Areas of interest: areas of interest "Zhejiang Heyun Logistics Co., Ltd. (Taihe North Road)"
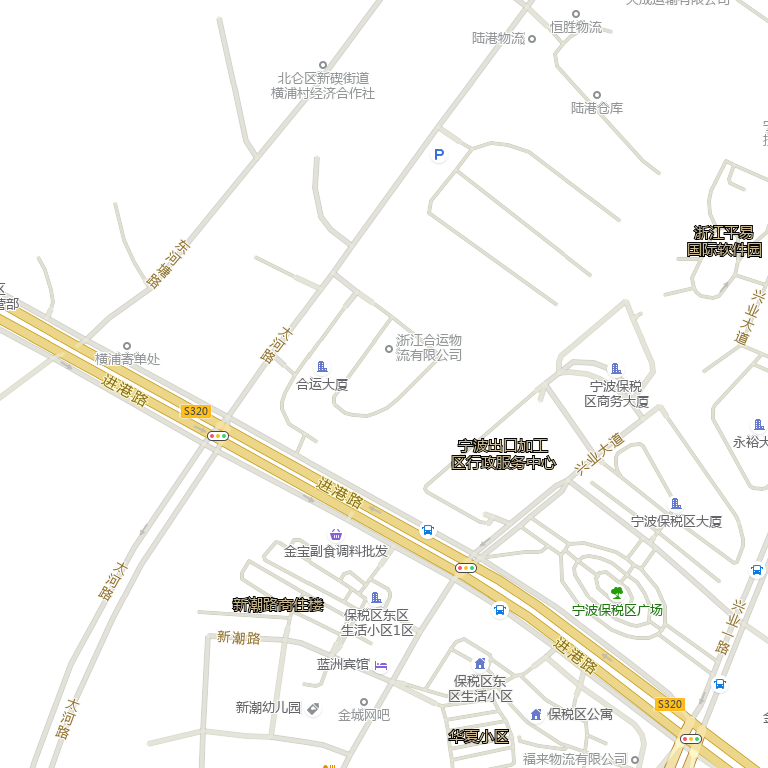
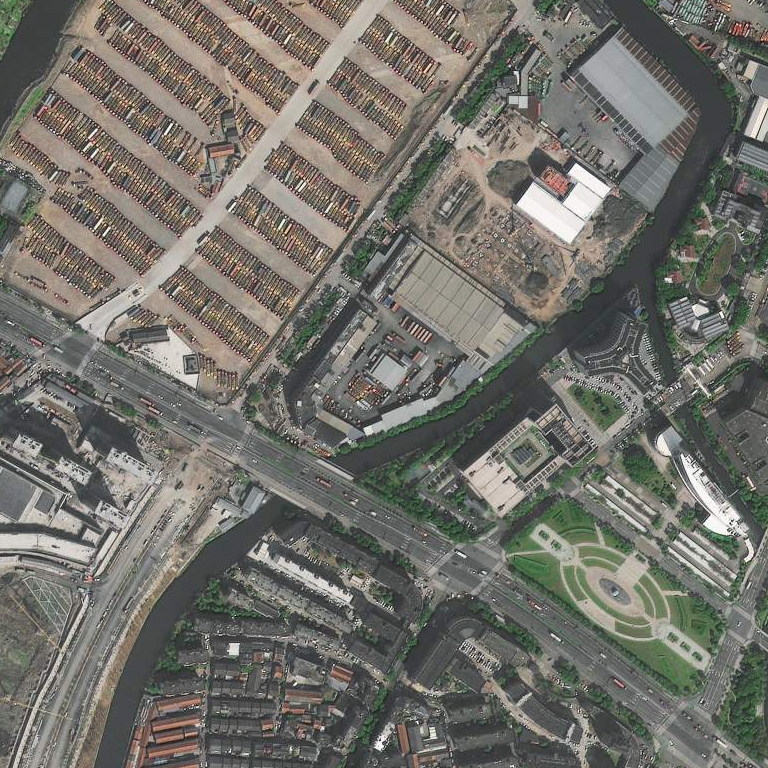